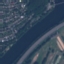
Label: River